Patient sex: M
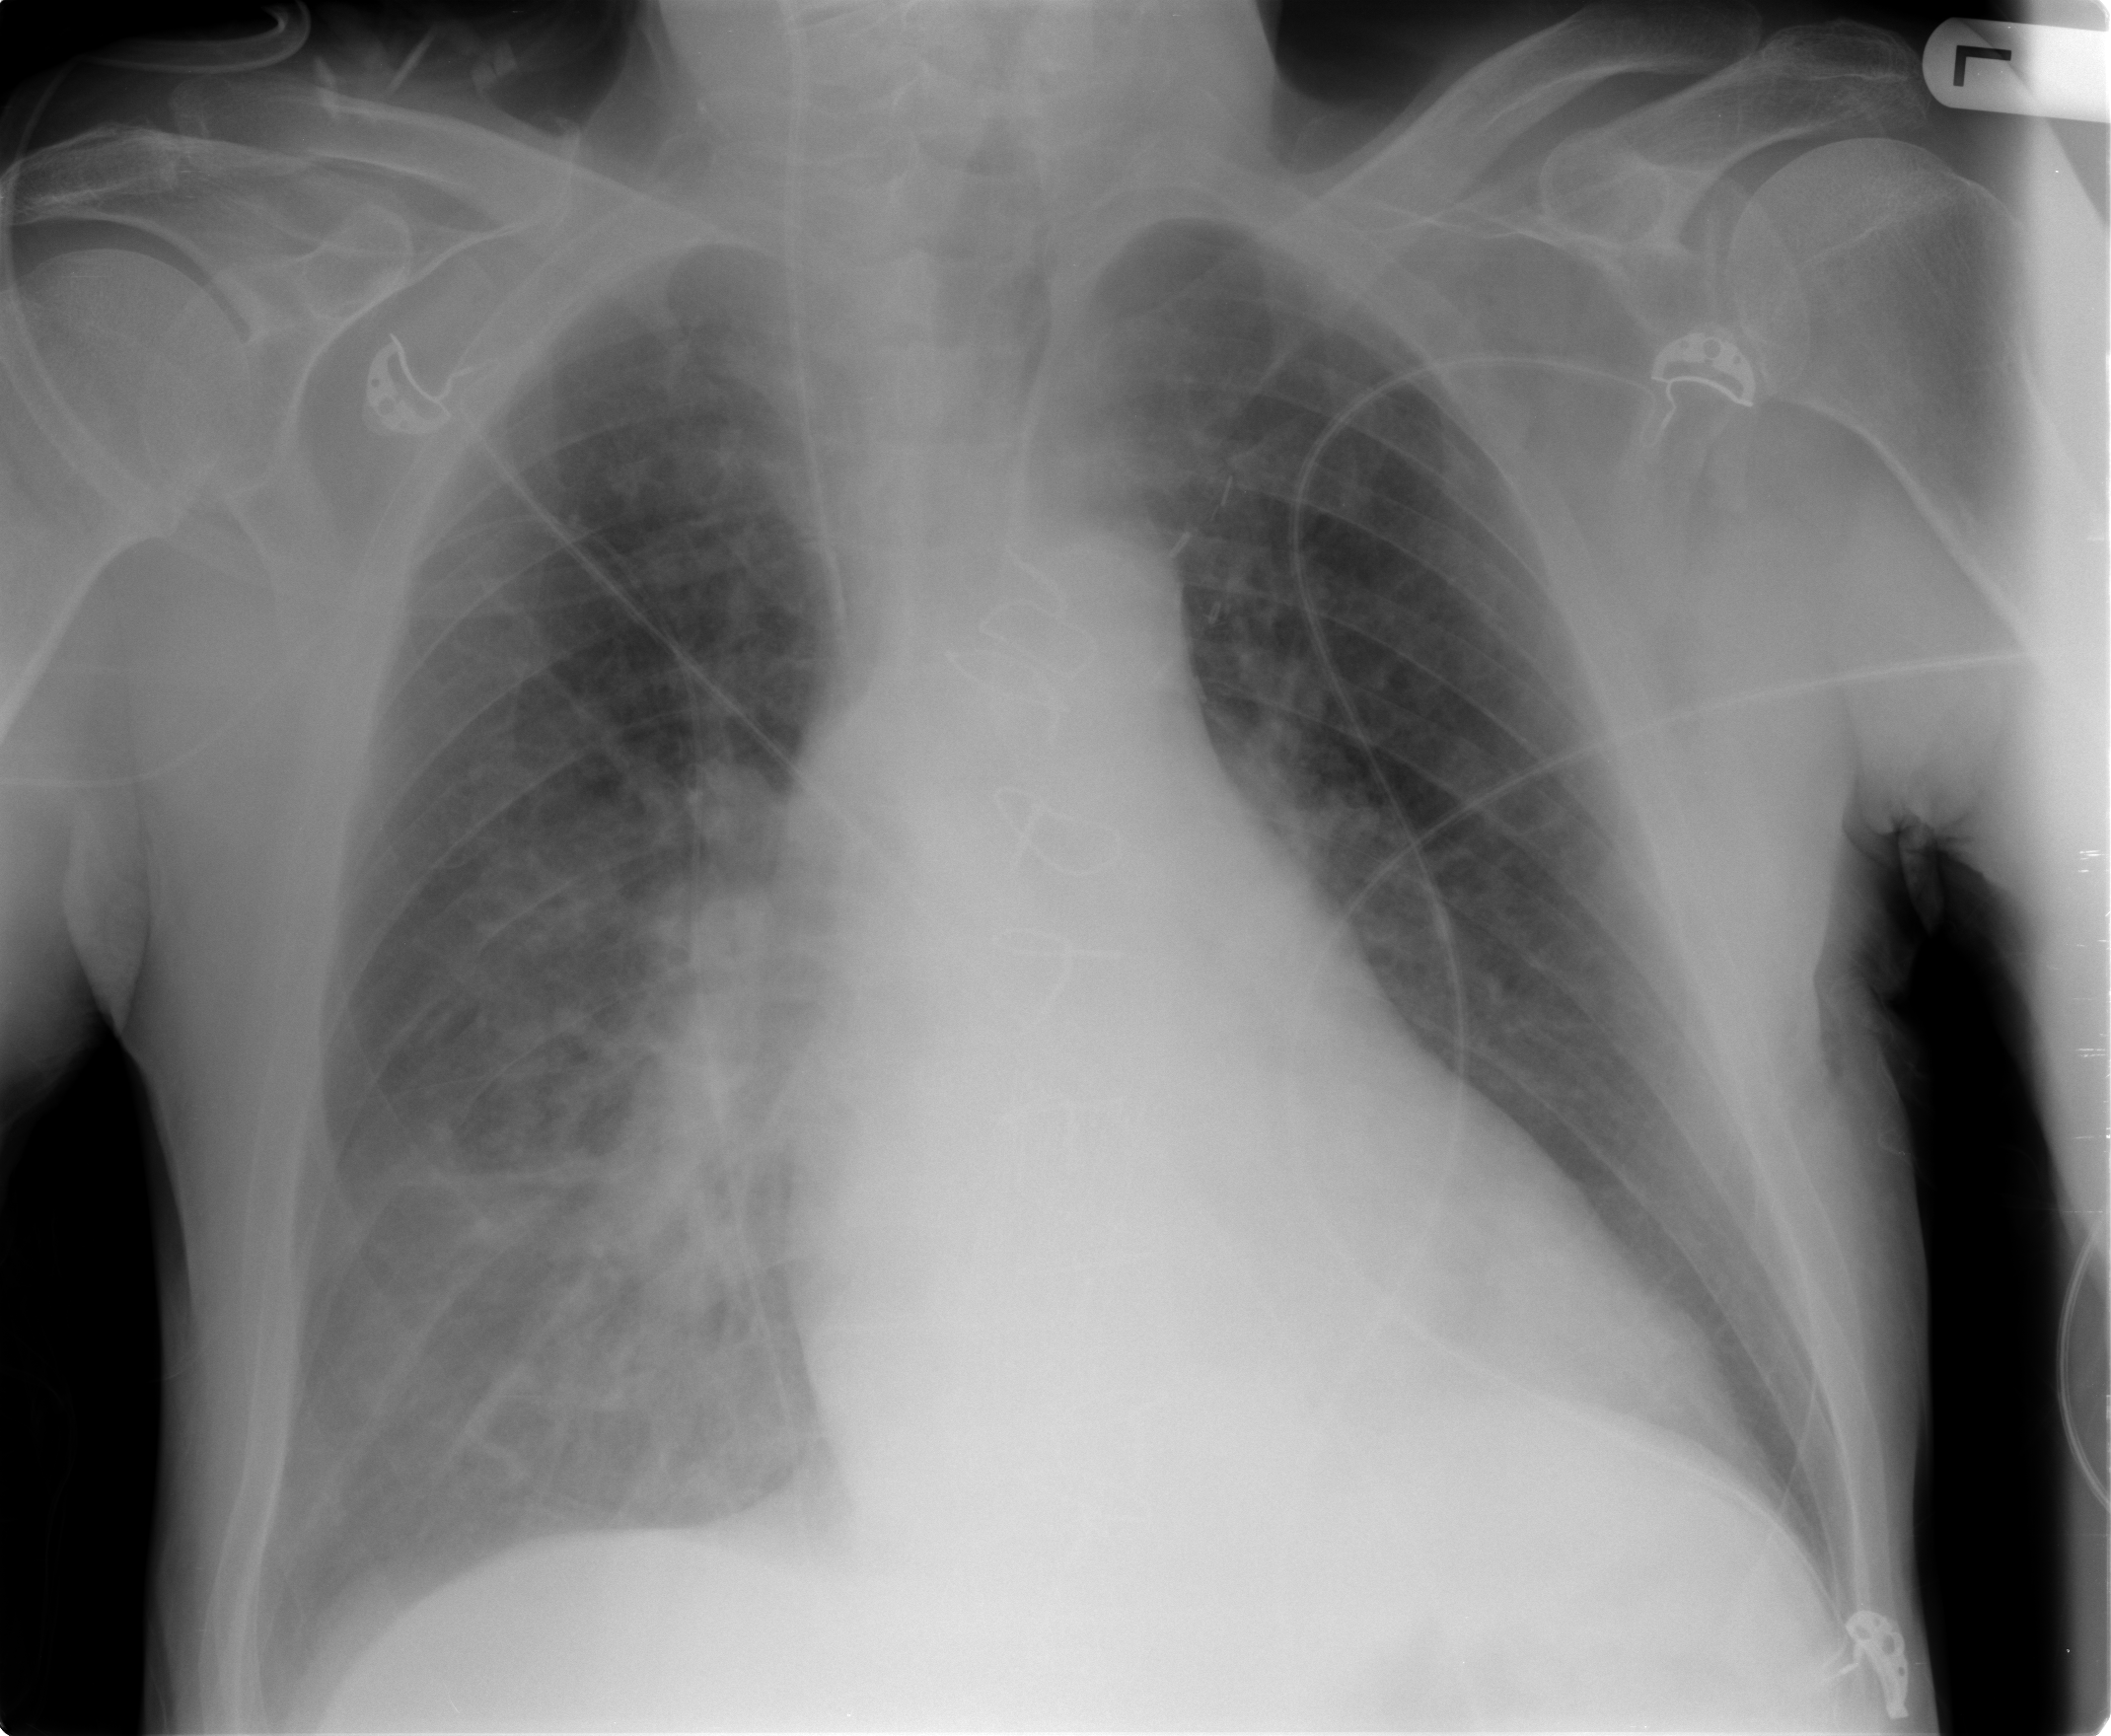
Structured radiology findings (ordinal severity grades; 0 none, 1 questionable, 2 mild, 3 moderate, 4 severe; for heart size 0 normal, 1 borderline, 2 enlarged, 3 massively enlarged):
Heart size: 0
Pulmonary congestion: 2
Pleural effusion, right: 1
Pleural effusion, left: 0
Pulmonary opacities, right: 2
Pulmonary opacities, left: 0
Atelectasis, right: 2
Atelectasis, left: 0